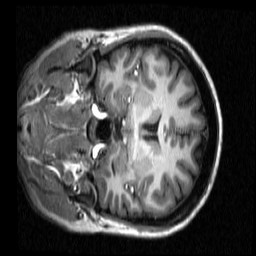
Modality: T1w
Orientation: coronal